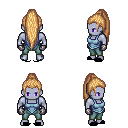
a pixel art fantasy rpg character, male body template, dark elf, purple skin, blue vest, teal pants, light blonde extra-long topknot hairstyle, metal gloves, black slippers, four views (front, back, left, right), 2x2 character sprite sheet, small pixel art, hard edges, no anti-aliasing